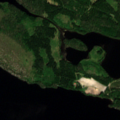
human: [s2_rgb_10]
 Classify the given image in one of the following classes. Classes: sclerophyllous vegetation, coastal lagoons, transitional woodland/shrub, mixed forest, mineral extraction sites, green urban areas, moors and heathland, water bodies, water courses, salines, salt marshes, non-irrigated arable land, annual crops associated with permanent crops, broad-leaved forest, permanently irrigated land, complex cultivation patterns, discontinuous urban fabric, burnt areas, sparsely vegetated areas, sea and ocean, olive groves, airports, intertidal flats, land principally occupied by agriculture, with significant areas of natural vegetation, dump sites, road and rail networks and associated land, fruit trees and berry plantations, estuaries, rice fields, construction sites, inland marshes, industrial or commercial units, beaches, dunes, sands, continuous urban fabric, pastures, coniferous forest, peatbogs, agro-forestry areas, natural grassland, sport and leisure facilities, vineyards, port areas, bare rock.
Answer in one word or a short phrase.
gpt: mixed forest, transitional woodland/shrub, water bodies